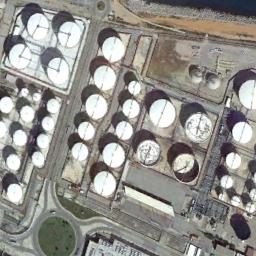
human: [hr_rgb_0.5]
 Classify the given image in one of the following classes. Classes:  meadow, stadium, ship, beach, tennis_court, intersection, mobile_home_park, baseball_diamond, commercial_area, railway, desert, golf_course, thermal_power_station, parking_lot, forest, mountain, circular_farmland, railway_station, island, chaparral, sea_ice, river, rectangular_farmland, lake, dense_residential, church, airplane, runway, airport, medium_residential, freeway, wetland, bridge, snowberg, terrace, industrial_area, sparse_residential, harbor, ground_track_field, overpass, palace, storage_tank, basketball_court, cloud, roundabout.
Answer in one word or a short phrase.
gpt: storage_tank